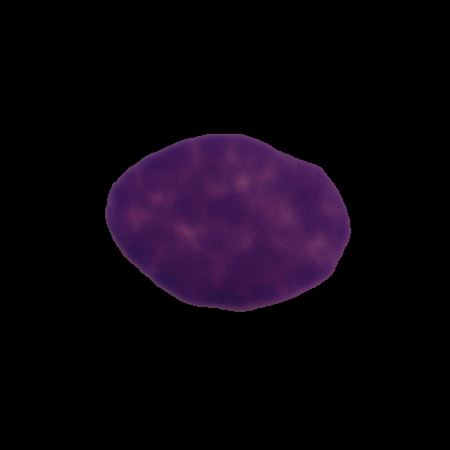
Label: cancer